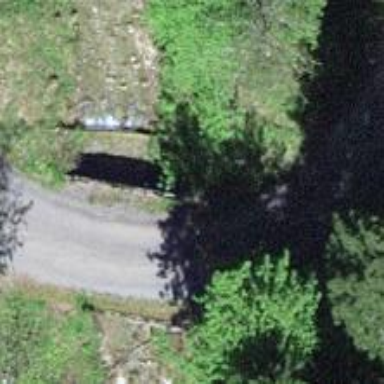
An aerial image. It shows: Bridge over unpaved track road.